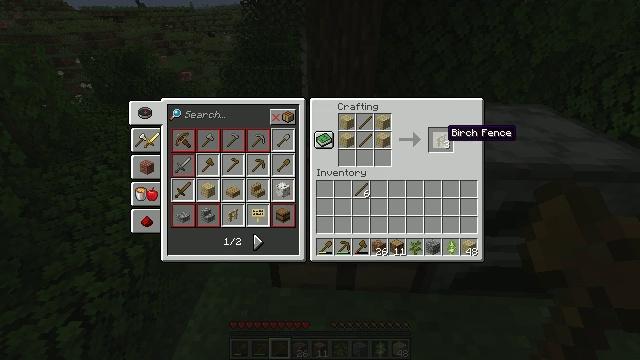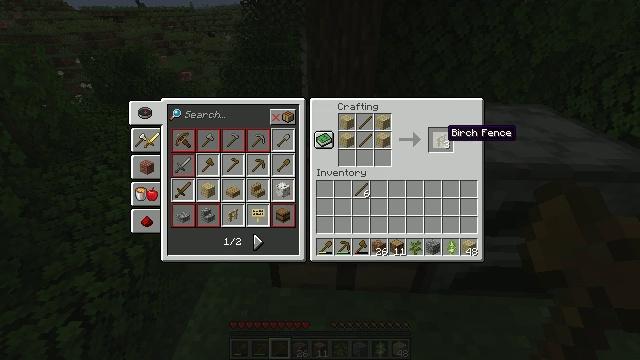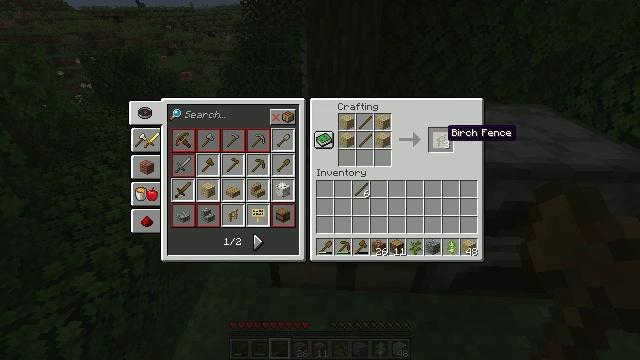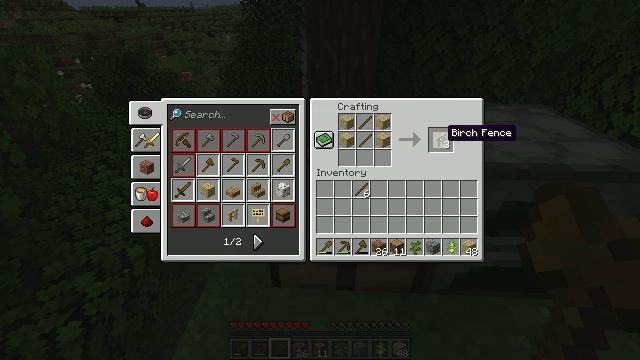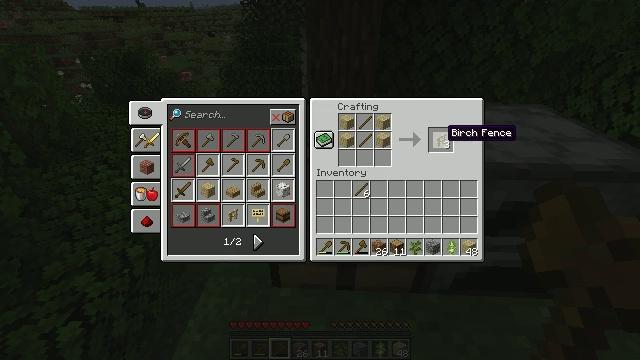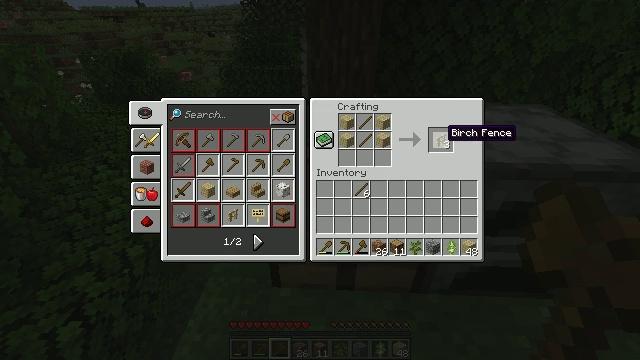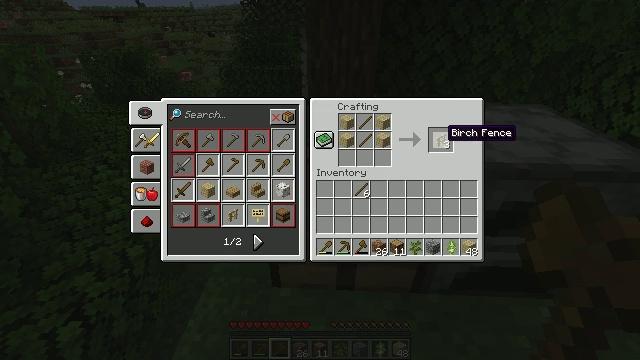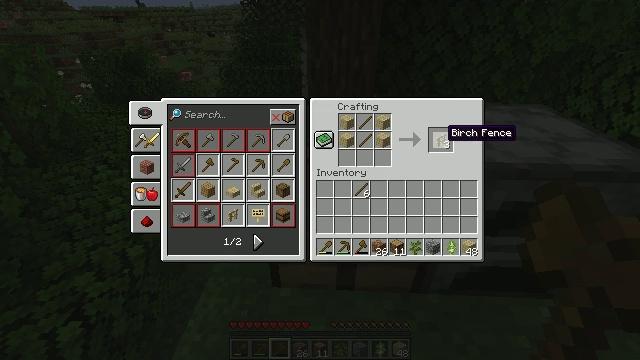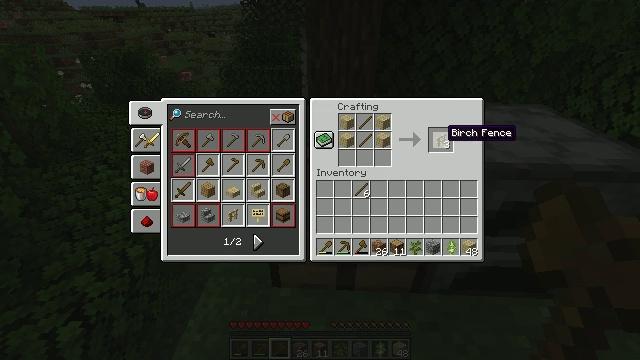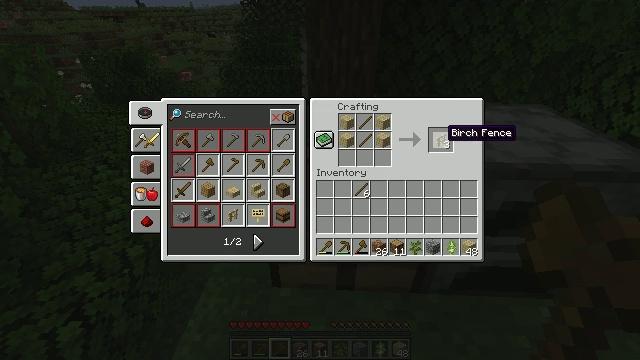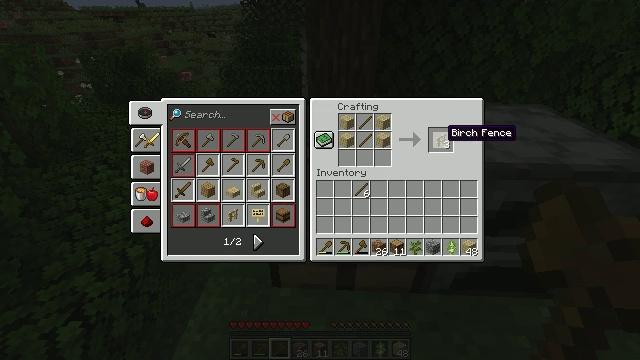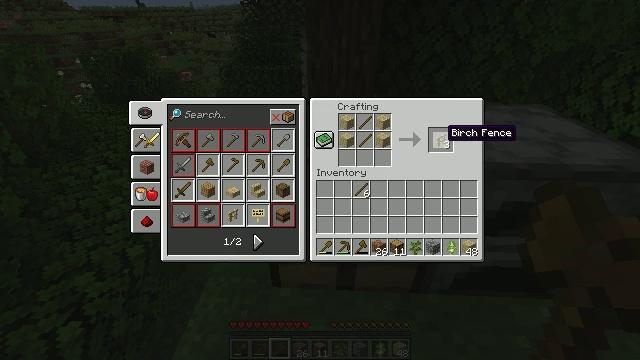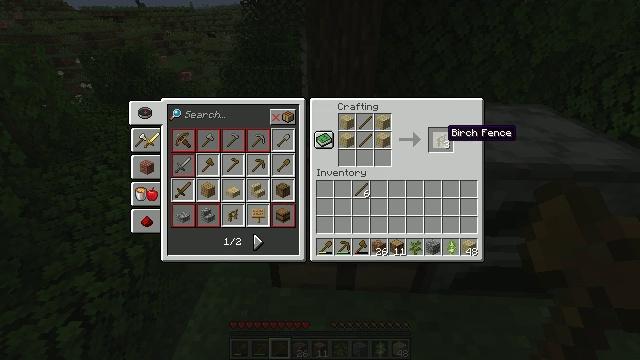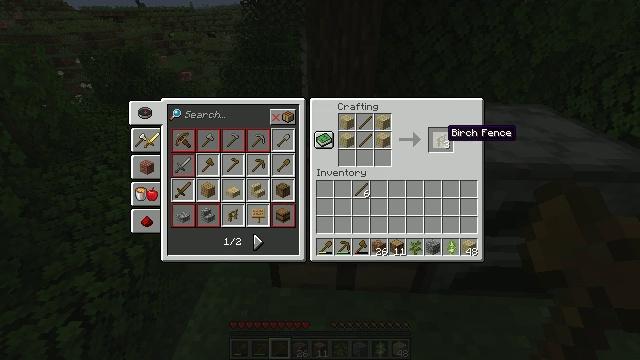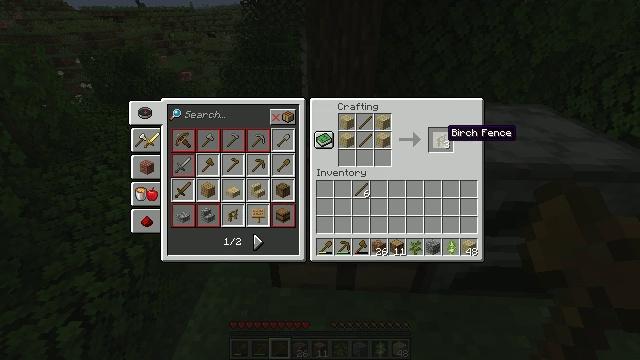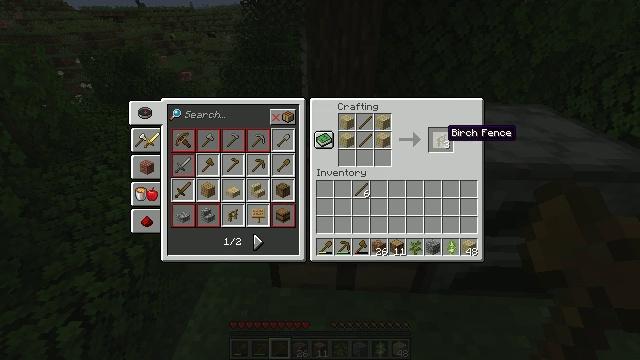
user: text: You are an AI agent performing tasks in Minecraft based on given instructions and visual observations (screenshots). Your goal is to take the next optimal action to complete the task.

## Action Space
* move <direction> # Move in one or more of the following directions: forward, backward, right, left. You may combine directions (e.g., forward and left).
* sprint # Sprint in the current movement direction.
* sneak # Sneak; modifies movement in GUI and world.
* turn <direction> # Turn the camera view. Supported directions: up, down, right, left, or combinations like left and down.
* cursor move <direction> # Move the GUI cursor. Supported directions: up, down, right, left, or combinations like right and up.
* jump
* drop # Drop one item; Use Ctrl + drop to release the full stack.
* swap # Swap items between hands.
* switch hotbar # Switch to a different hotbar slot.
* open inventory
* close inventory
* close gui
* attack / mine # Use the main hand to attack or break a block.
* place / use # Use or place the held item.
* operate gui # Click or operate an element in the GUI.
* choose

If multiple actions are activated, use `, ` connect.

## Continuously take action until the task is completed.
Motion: motion action
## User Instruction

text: Combine wooden planks with sticks to craft a birch fence.
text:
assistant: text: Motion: no_op
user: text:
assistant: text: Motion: no_op
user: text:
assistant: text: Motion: no_op
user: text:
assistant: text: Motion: no_op
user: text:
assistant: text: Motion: no_op
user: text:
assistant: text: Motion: no_op
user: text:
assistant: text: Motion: no_op
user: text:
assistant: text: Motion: no_op
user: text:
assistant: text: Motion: no_op
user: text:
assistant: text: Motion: no_op
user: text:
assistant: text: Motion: no_op
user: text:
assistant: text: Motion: no_op
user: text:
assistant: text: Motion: no_op
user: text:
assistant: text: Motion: no_op
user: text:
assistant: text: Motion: no_op
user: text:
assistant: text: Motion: choose
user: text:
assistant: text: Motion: choose
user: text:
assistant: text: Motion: choose
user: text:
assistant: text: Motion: choose
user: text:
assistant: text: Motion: no_op
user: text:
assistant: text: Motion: no_op
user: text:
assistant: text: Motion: no_op
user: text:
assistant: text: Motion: no_op
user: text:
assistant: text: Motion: no_op
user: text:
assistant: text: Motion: no_op
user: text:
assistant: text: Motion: no_op
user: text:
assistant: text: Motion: no_op
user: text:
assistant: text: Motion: no_op
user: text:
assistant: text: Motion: no_op
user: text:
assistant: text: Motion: no_op